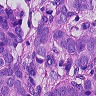
Metastatic tissue present: yes